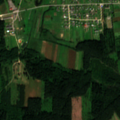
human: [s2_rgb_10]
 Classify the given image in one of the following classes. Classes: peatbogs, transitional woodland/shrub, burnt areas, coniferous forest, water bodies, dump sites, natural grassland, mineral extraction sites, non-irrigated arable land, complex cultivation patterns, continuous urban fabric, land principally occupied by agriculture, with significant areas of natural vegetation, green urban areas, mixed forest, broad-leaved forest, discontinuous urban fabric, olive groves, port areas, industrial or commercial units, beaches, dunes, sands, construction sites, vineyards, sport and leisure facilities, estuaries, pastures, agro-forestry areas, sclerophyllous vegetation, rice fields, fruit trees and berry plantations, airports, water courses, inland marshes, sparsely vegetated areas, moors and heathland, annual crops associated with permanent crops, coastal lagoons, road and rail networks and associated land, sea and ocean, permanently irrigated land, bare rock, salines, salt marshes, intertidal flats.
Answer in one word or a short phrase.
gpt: complex cultivation patterns, coniferous forest, mixed forest, transitional woodland/shrub